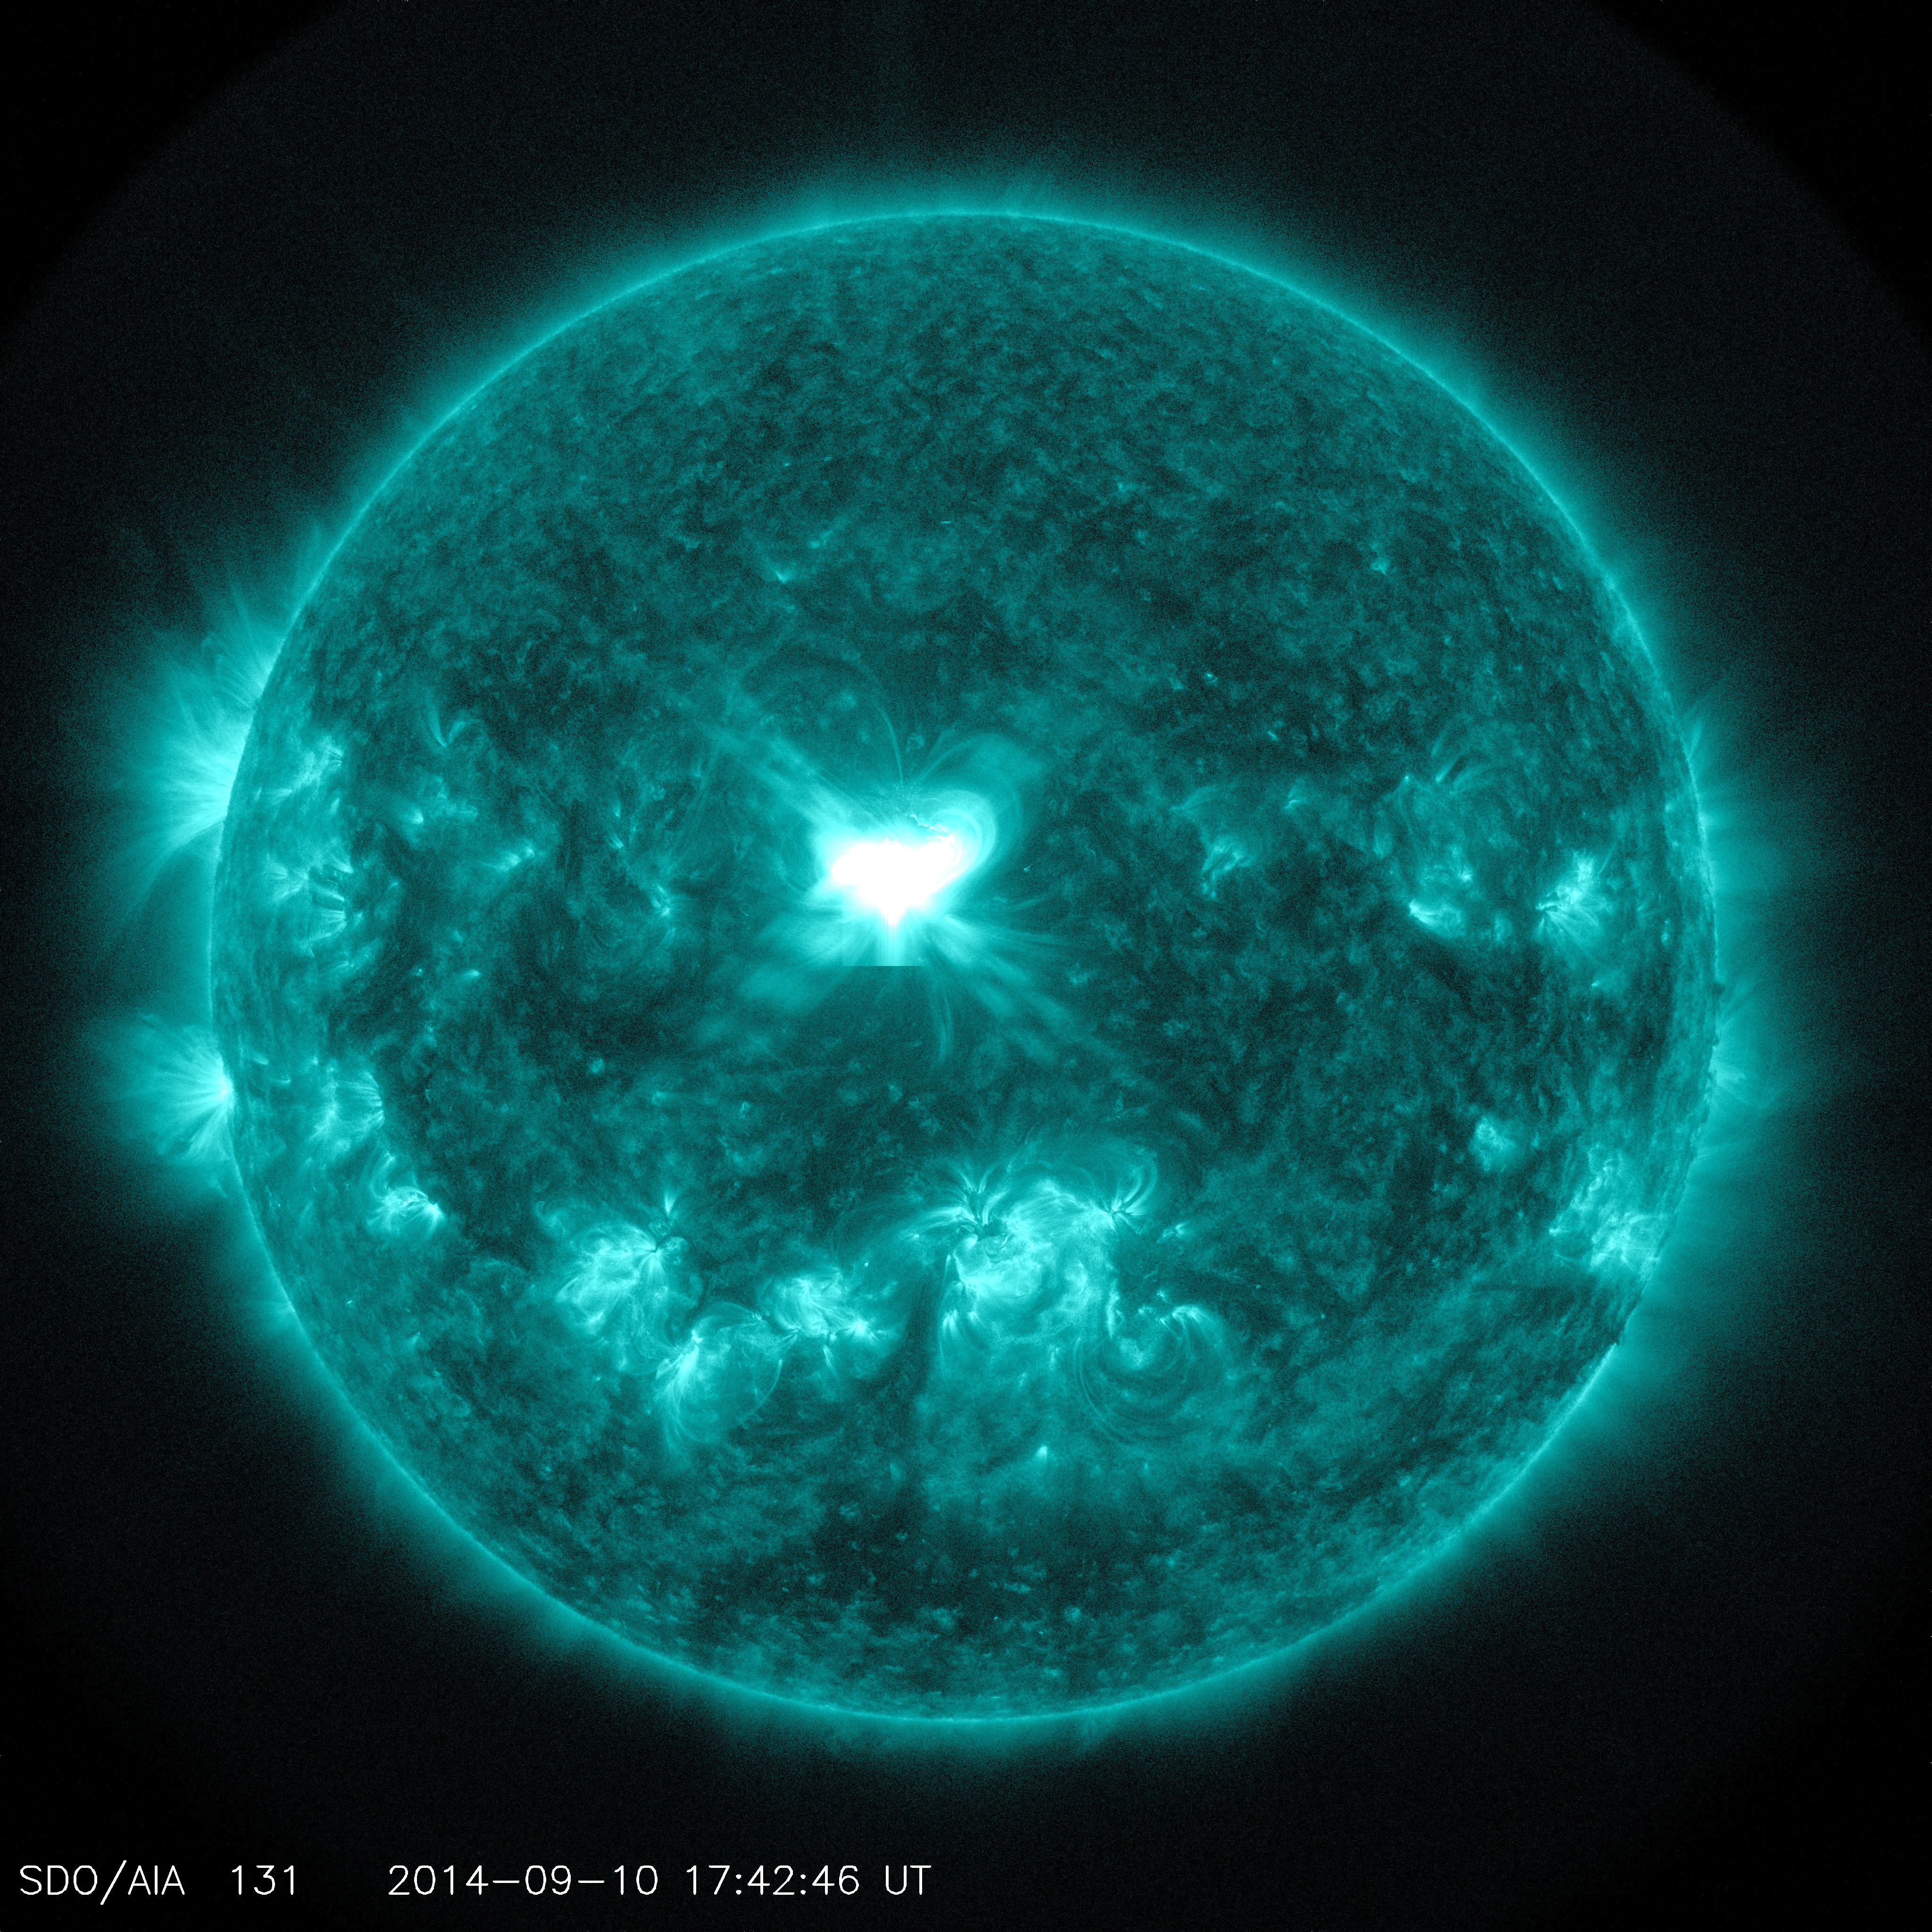
A Significant Flare Surges Off the Sun A Significant Flare Surges Off the Sun, sun, nasa, flare, nasagoddard